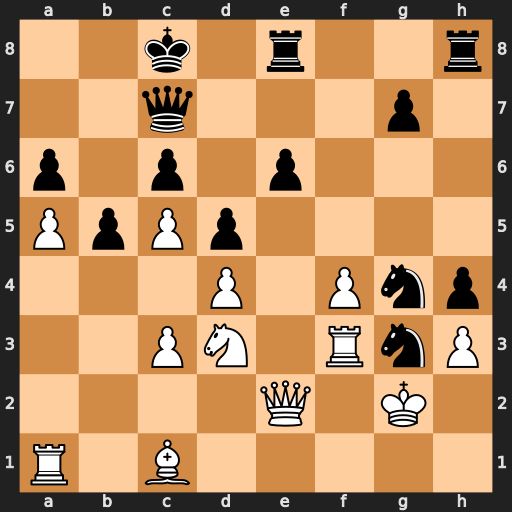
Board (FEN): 2k1r2r/2q3p1/p1p1p3/PpPp4/3P1Pnp/2PN1RnP/4Q1K1/R1B5
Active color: w
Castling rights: -
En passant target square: -
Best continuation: Rxg3 hxg3 Qxg4